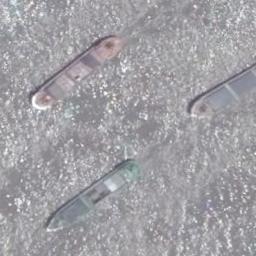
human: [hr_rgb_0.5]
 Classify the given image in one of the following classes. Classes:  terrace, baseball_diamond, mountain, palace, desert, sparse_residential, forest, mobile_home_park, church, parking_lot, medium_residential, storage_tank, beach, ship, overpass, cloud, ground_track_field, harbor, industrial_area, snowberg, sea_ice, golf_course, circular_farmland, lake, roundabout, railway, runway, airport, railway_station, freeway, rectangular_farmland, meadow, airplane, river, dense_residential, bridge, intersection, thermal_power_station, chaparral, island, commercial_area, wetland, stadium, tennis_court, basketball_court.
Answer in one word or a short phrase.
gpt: ship